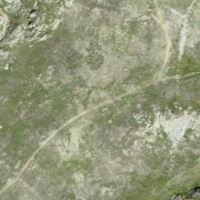
EUNIS habitat code: 31
Species observed at this site:
Phoenicurus ochruros
Nucifraga caryocatactes